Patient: sex M, age 35
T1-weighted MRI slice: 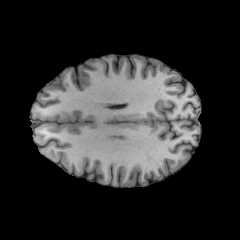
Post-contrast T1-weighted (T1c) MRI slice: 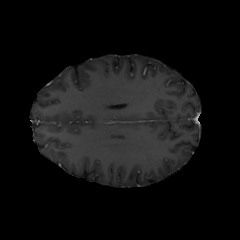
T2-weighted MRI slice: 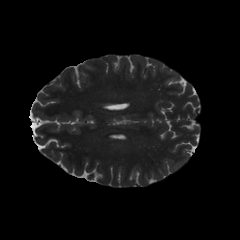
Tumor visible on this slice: no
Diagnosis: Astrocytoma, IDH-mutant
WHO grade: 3